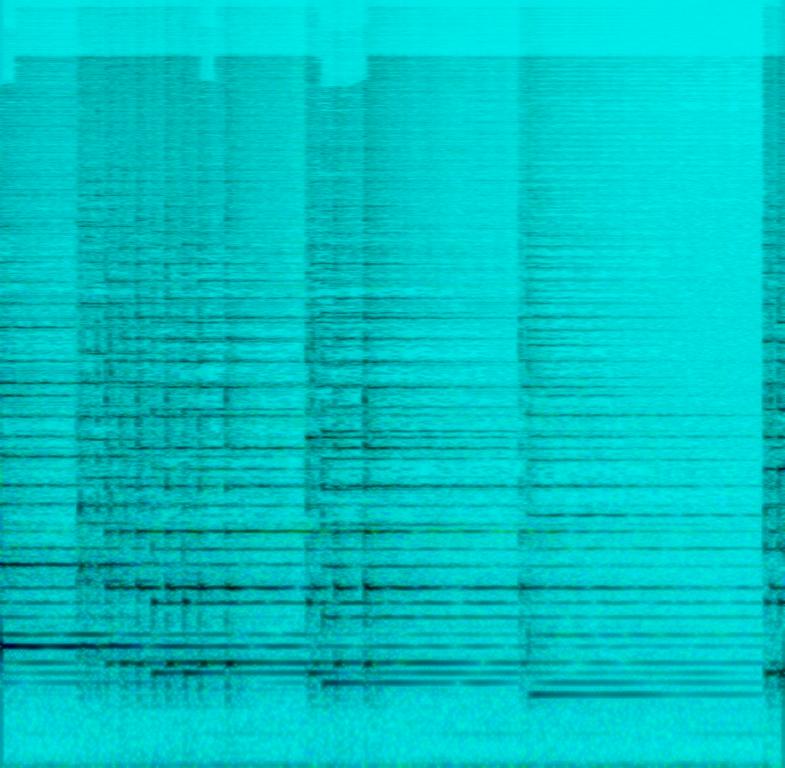
This audio contains someone playing a melody on a dulcimer. The recording is full of reverb. This is an amateur recording and of poor audio-quality. This song may be playing in an oriental documentary.